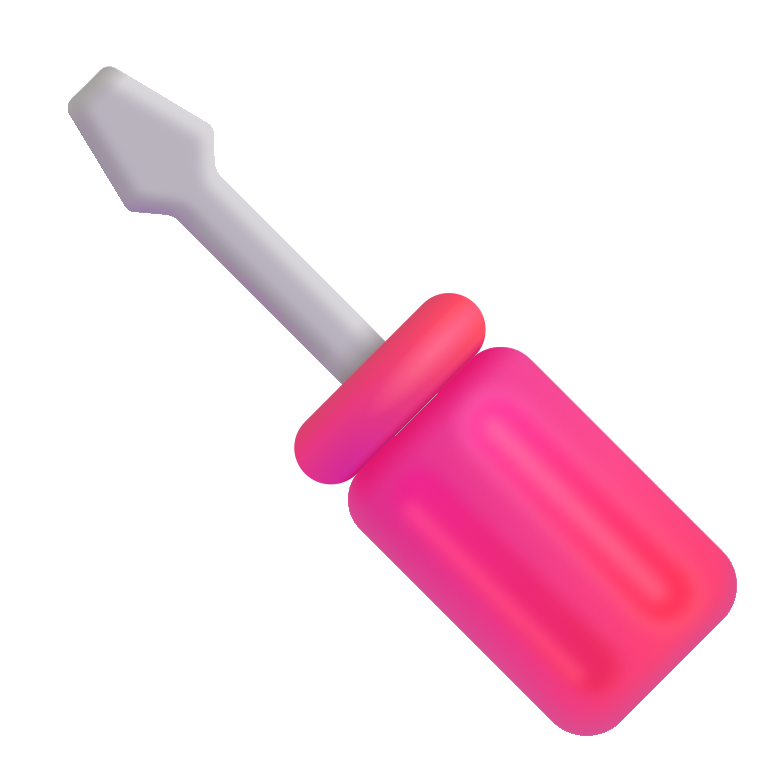
screwdriver color